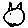
Label: cat